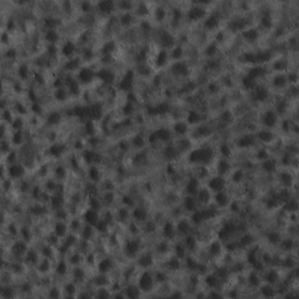
Label: non_frost